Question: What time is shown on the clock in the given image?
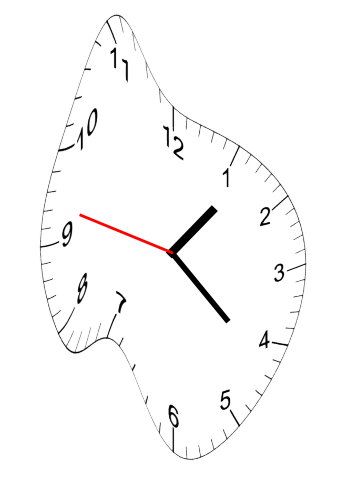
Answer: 01:21:47